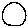
Label: moon